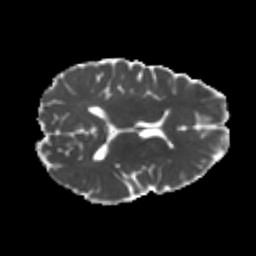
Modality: MD
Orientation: axial
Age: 24
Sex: male
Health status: healthy
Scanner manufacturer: philips
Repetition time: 7.384 s
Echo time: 0.08599 s